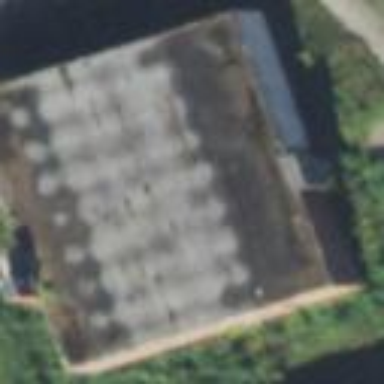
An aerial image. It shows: Abandoned building.